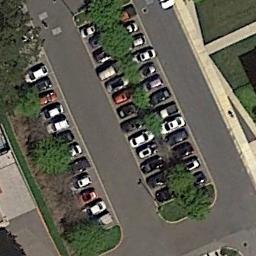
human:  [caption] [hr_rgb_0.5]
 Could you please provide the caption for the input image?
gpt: The parking lot has some cars arranged neatly in lines and some trees are among cars .

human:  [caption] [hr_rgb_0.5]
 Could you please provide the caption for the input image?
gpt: Many cars of different styles and colors are on the parking lot .

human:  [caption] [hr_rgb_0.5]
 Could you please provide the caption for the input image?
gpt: There are five rows of cars in the parking lot .

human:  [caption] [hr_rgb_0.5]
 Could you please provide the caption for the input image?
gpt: The parking lot is next to the grass and some trees .

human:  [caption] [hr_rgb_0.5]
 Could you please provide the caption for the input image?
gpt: There are some green bushes and cars on the parking lot .